Question: I'm trying to write a function that does something based on Emacs's current window width. The problem is, Emacs is confused about how wide a column is. It seems to be basing its calculations on the original font size and not my custom set one. Here is a screenshot to illustrate:

It seems to work correctly when I remove my custom font setting, so I think it must be not updating how big it thinks a column is after switching to a new font.
Here's the relevant part of my visual config:
'''
(setq default-frame-alist
'(
(font . "-apple-Ubuntu_Mono-medium-normal-normal-*-17-*-*-*-p-0-iso10646-1")
(width . 130)
(height . 45)))
'''
(obviously the frame was resized from my defaults in the picture, but this is where my font gets set so it seems relevant)
And here's the function I used to determine the computed current width:
'''
(defun get-window-size ()
(interactive)
(message "The width is %d." (window-body-width)))
'''
According to the docs, the window-body-width function should return just the editing area, so any discrepancy between column number and total frame size should be eliminated...
How do I make Emacs update its understanding of column width after changing font?
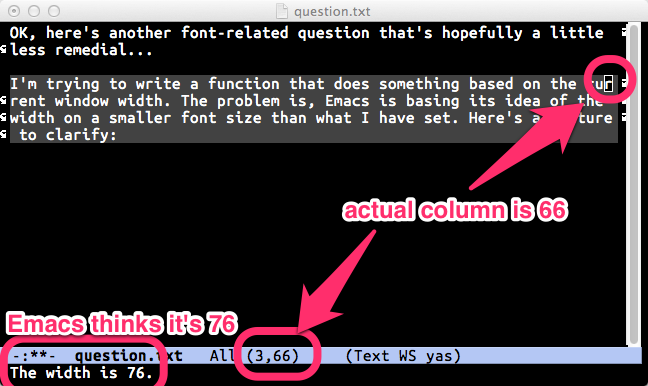
Answer: The "line&column" position indicated is based on the number of characters (tho some characters can count as 2 columns or more, TAB being a common example) rather than based on their visual display size. Different lines can use differently sized fonts, so different lines will reach the right margin at different "columns". In contrast the window sizes are counted in "number of standard-size char-cells" where the size of that standard char-cell depends on the default face (i.e. the font you specified in your default-frame-alist) used for that frame.
In your screenshot, I see nothing that obviously explains the discrepency, tho: you seem to be using a normal monospaced font and all the text uses the same font, and you don't seem to be using something like 'text-scale-increase', so I'm not sure exactly why you're seeing what you're seeing.